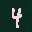
Label: 4